Field crop: maize
Growth stage: 2
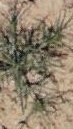
Species: salsola